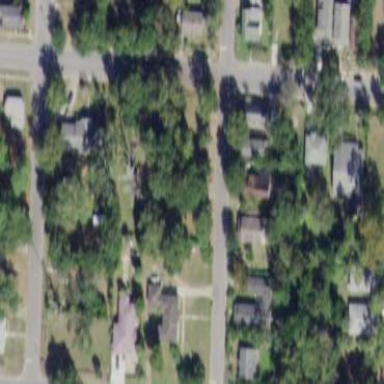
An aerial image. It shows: Single-family residential area.